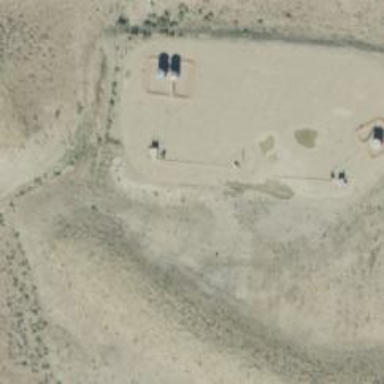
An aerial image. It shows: Petroleum well that is man-made.